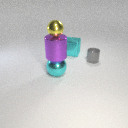
large cyan metal cube to the right of large cyan metal sphere